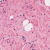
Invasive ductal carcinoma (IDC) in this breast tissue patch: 0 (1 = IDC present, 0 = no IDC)